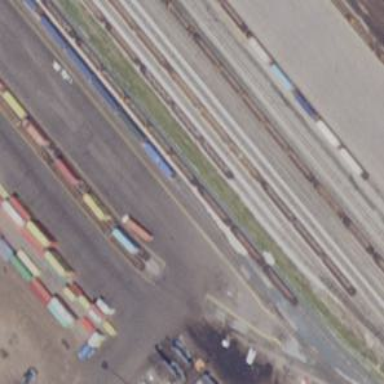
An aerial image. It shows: Railway yard used for servicing trains.